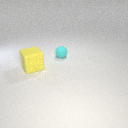
large yellow rubber cube in front of small cyan rubber sphere